Question: I would like to export (or to keep) the subtags which are with the defined attribute in XML. As I don't know the name of this process, I can't find any relevant information about it on the net. And since it's hard to explain, I decided to put an examples for my issue.
Let's say, I have this XML file:
'''
<results>
<result idSite="1">
<row>
<label>category</label>
<visits>2</visits>
<idsubdatatable>5</idsubdatatable>
<subtable>
<row>
<label>uncategorized</label>
<visits>2</visits>
<idsubdatatable>6</idsubdatatable>
<subtable>
<row>
<label>/index</label>
<visits>2</visits>
<url>http://mysite1.com/category/uncategorized/</url>
</row>
</subtable>
</row>
</subtable>
</row>
<row>
<label>about</label>
<visits>1</visits>
<idsubdatatable>7</idsubdatatable>
<subtable>
<row>
<label>/index</label>
<visits>1</visits>
<url>http://mysite1.com/about/</url>
</row>
</subtable>
</row>
</result>
<result idSite="2">
<row>
<label>/calendar</label>
<visitors>1</visitors>
<url>http://mysite2.com/calendar</url>
</row>
</result>
</results>
'''
And I have to parse the results and keep only the rows which are with a '<url>' attribute. Like this:

After parsing I have to combine these rows in a new XML file, and the final result must be like this:
'''
<result>
<row>
<label>/index</label>
<visits>2</visits>
<url>http://mysite1.com/category/uncategorized/</url>
</row>
<row>
<label>/index</label>
<visits>1</visits>
<url>http://mysite1.com/about/</url>
</row>
<row>
<label>/calendar</label>
<visitors>1</visitors>
<url>http://mysite2.com/calendar</url>
</row>
</result>
'''
Generally I want to do this process in PHP but it maybe in other languages too.
So, if you have any idea to solve this problem, please comment.
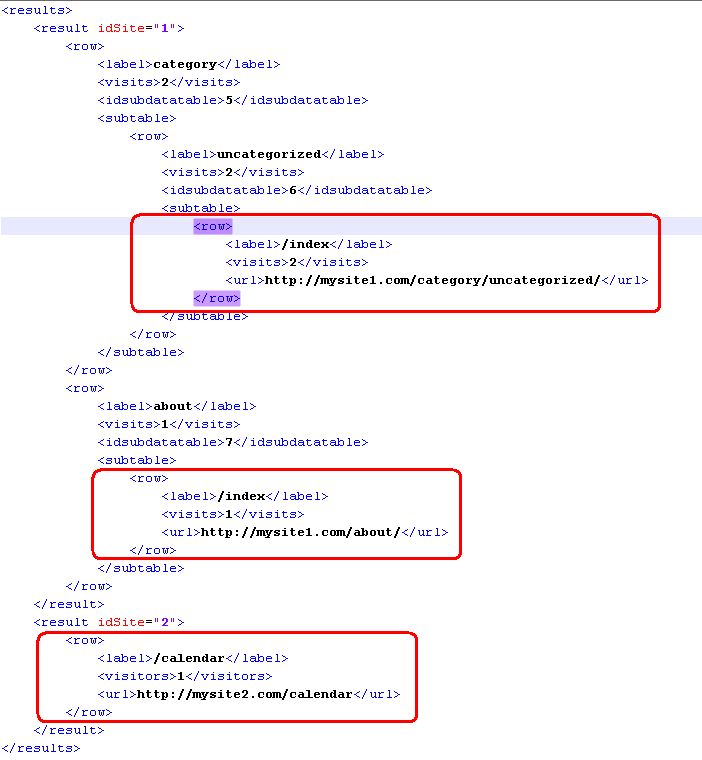
Answer: I would use an xpath query to find all url nodes inside row nodes. Then, just append the parent node of each url element you find to a new 'DomDocument' like so:
'''
$xml = '...';
$dom = new DomDocument();
$dom->preserveWhiteSpace = FALSE;
$dom->loadXML($xml);
$new_dom = new DomDocument();
$result = $new_dom->createElement('result');
$new_dom->appendChild($result);
$xpath = new DOMXPath($dom);
$rows = $xpath->query('//row/url');
for ($i=0;$i<$rows->length;$i++) {
$node = $new_dom->importNode($rows->item($i)->parentNode, TRUE);
$result->appendChild($node);
}
$new_dom->formatOutput = TRUE;
echo $new_dom->saveXML();
'''